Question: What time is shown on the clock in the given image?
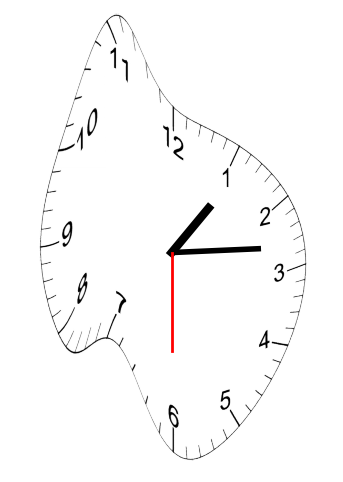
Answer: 01:13:30